Interaction volume radius: 10 \u00c5
Interaction volume height: 10 \u00c5
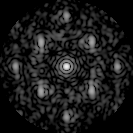
Disorder parameter: 0.4401